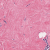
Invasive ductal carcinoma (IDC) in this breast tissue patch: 0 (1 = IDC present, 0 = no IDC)